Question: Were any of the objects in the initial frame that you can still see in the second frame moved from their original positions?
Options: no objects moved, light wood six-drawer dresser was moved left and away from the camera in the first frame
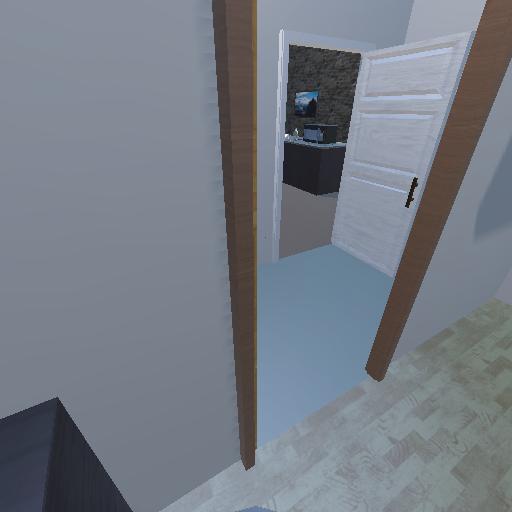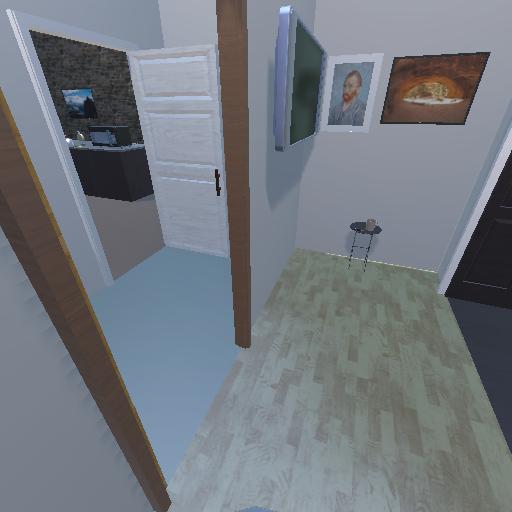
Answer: no objects moved